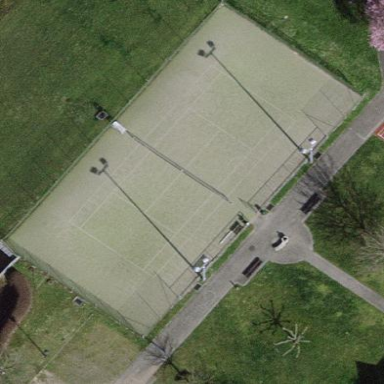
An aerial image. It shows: Tennis court on pitch designated for leisure land.